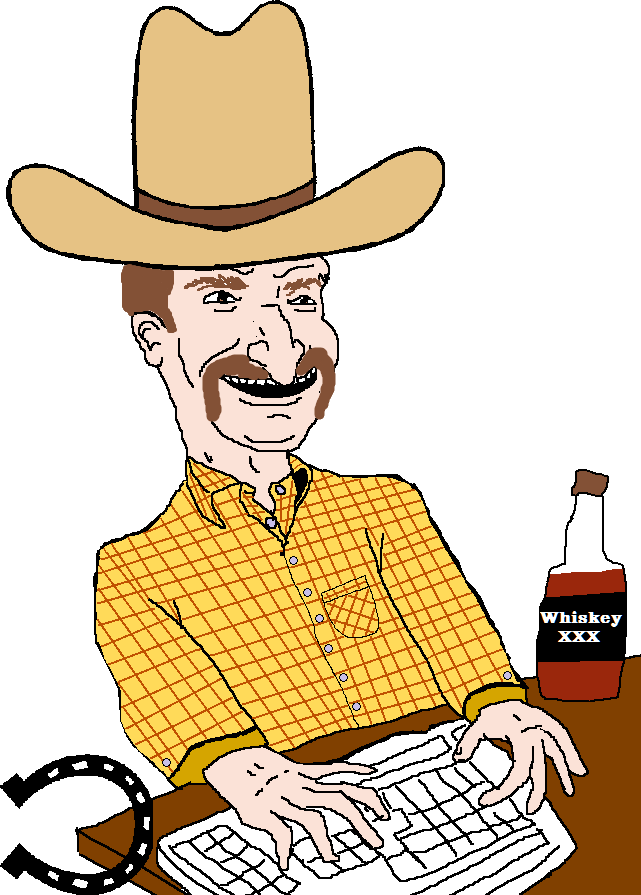
Label: 5_Bruce